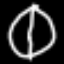
Label: clock